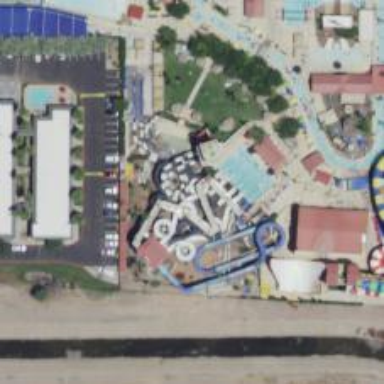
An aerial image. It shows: Water slide attraction.